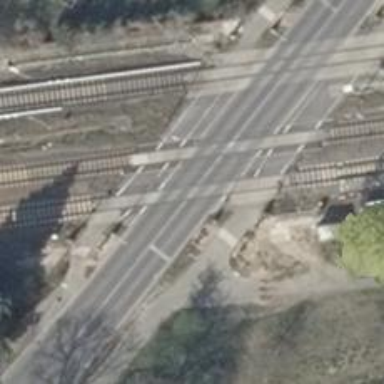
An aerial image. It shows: Level crossing with lights and barriers.